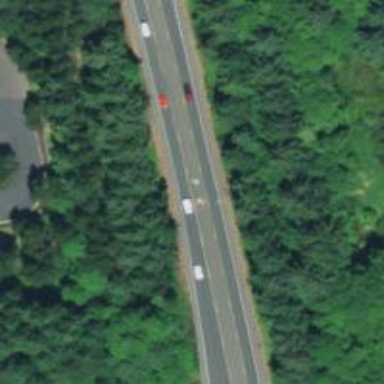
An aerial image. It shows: Asphalt road designated as trunk highway.